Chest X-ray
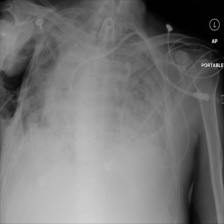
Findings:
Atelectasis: negative
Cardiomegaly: negative
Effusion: negative
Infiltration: negative
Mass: negative
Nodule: negative
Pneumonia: negative
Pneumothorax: negative
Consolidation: negative
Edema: negative
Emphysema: negative
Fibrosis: negative
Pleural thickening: negative
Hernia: negative